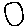
Label: circle